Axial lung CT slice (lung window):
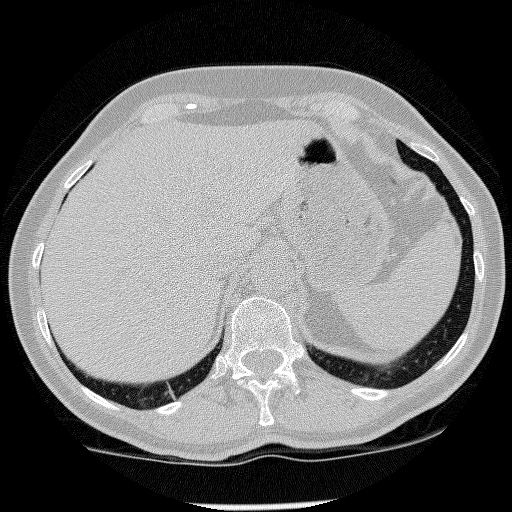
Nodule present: no